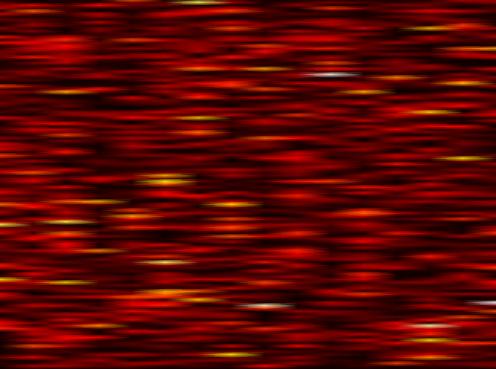
Label: FOFDM